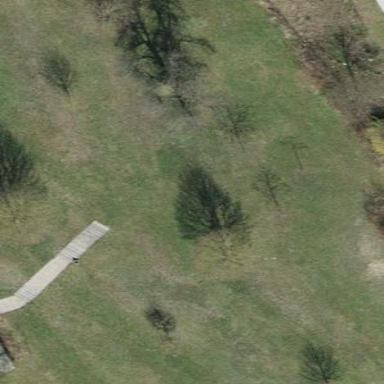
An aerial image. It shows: Lovely park for leisure and relaxation.